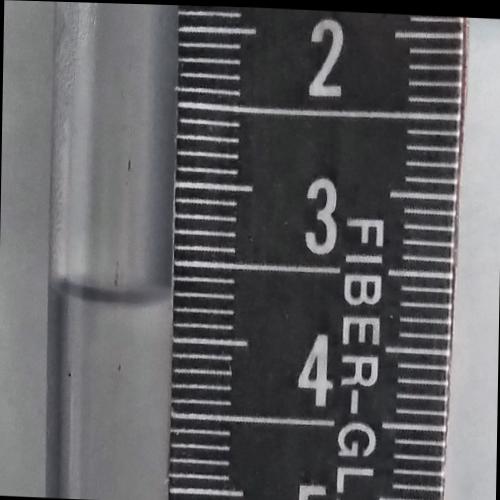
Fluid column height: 3.7 cm